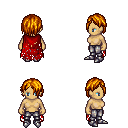
a pixel art fantasy rpg character, female body template, human, tanned skin, red tattered cape, metal pants, dark blonde bangs hairstyle, metal boots, four views (front, back, left, right), 2x2 character sprite sheet, small pixel art, hard edges, no anti-aliasing